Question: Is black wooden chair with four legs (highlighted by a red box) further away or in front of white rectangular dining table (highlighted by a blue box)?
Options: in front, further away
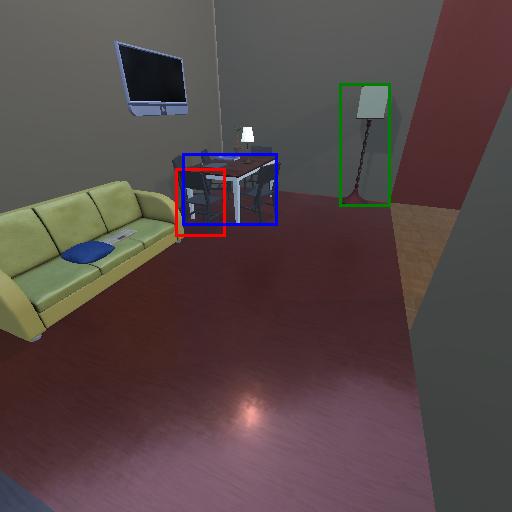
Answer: in front